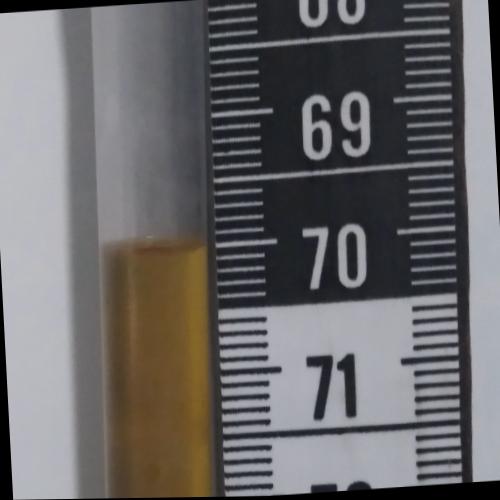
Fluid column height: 70.0 cm